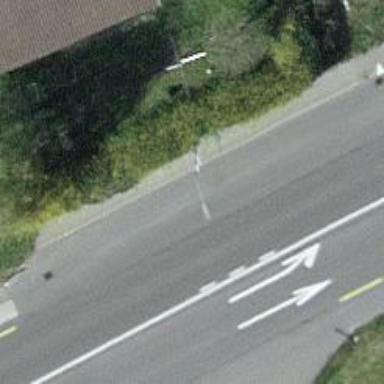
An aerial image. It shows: Bus stop with platform for public transport.